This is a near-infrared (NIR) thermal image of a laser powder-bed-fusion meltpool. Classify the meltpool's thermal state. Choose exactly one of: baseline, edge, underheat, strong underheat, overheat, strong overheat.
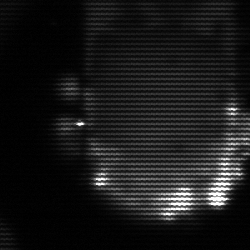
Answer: baseline